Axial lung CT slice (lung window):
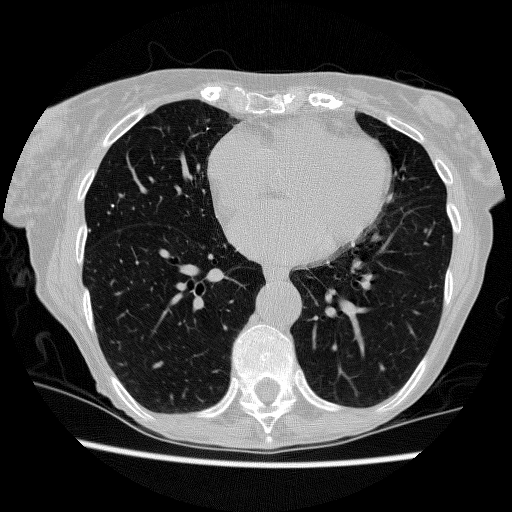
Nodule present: no